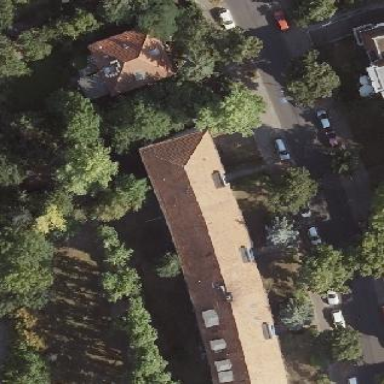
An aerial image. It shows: Terrace building.